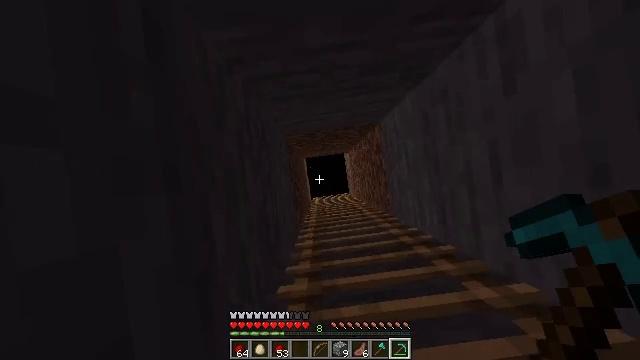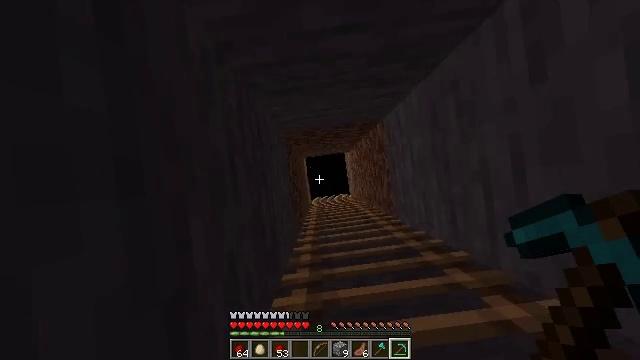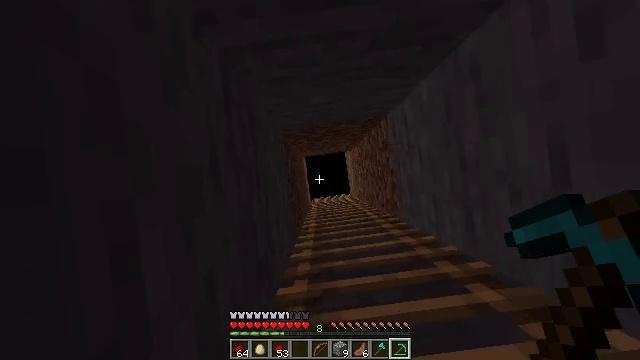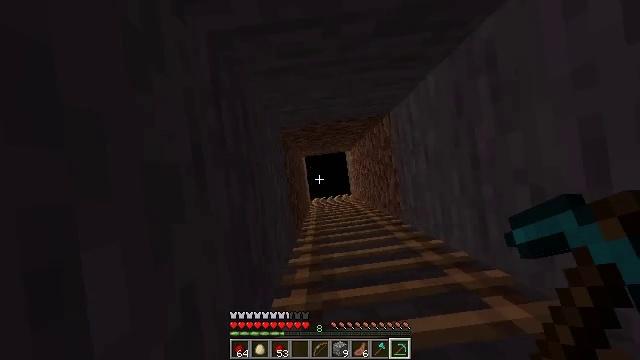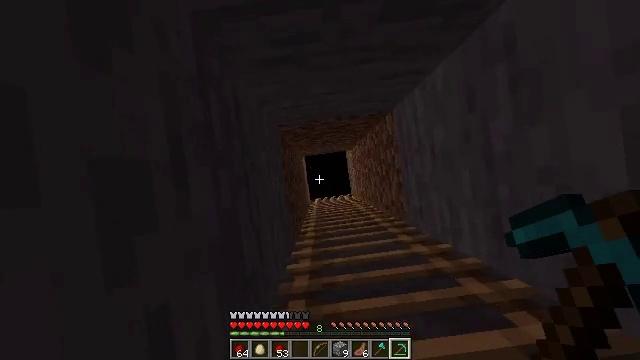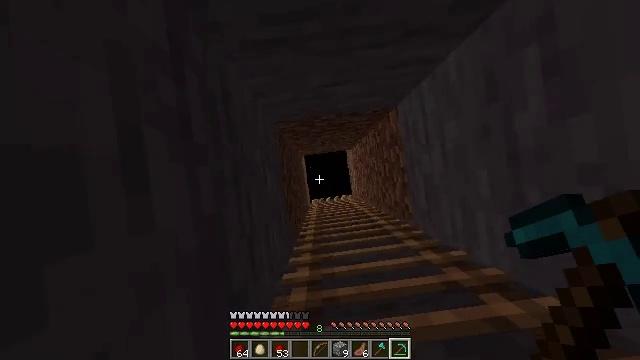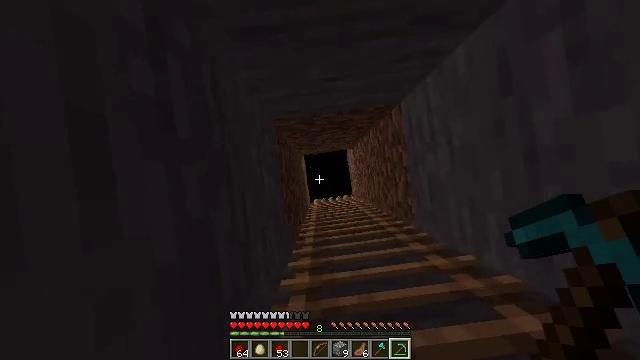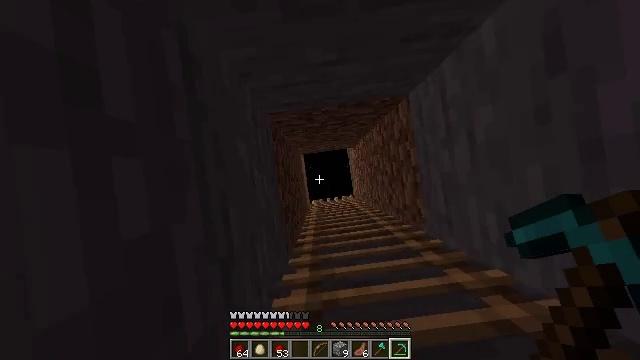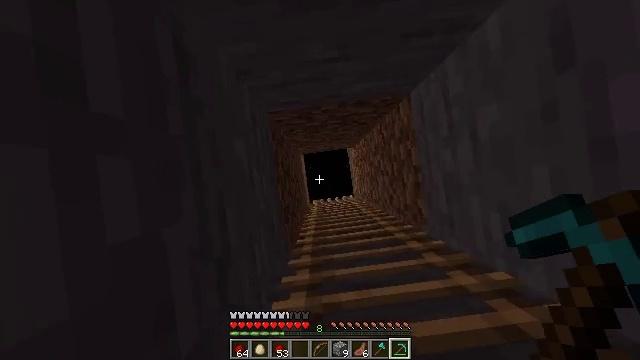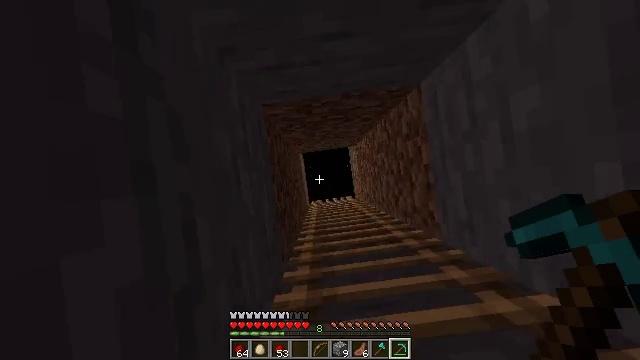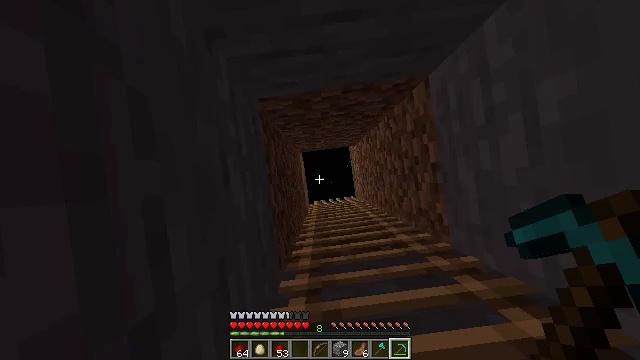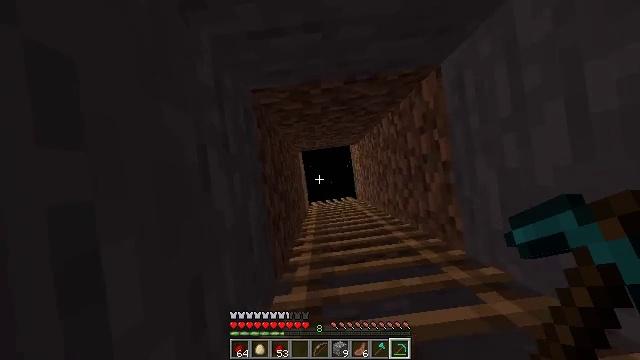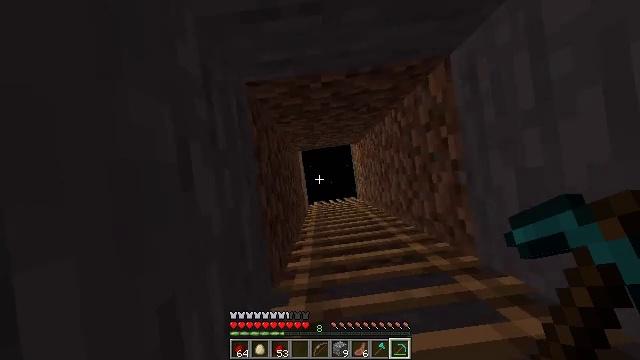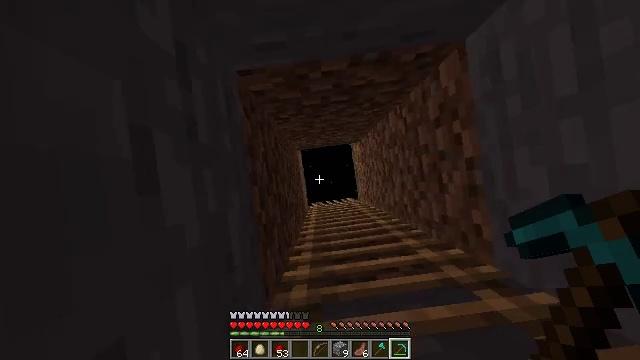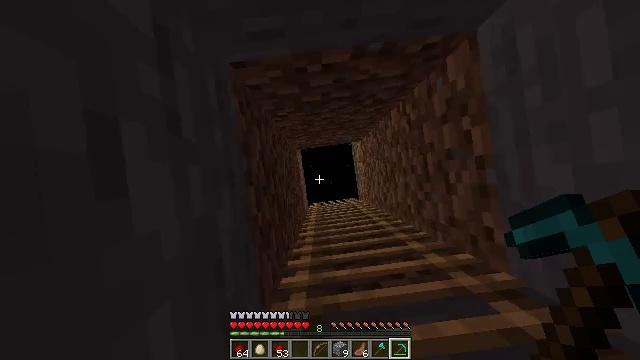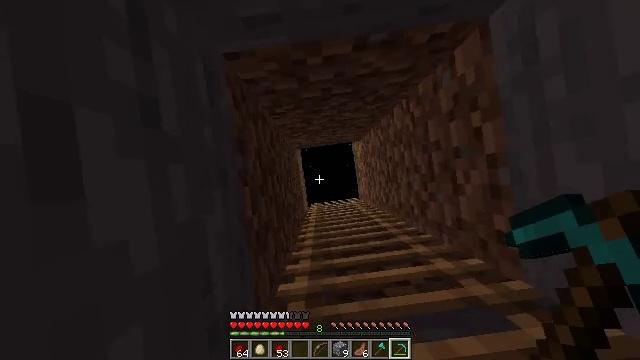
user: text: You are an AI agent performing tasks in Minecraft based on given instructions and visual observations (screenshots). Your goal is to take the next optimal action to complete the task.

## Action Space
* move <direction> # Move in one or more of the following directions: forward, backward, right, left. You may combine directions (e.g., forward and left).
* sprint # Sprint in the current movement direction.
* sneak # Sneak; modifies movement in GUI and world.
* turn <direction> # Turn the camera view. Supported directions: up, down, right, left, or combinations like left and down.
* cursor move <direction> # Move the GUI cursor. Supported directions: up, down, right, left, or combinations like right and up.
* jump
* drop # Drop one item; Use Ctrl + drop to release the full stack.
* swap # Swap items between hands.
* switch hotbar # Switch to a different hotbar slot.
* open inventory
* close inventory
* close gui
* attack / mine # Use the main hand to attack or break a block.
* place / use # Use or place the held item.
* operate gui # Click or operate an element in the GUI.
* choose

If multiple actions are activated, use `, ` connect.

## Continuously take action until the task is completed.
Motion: motion action
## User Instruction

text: Craft the dispenser using a crafting table.
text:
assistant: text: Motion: move forward, jump
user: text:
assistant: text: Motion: move forward, jump
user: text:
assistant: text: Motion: move forward, jump
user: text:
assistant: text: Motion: move forward, jump
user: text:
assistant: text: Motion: move forward, jump
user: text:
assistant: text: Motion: move forward, jump
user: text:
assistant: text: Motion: move forward, jump
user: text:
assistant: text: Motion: move forward, jump
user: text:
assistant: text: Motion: move forward, jump
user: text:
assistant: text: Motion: move forward, jump
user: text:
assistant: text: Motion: move forward, jump
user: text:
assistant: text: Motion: move forward, jump
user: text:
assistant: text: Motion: move forward, jump
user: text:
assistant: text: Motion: move forward, jump
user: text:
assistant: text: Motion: move forward, jump
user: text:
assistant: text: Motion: move forward, jump
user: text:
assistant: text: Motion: move forward, jump
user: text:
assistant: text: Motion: move forward, jump
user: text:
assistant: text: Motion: move forward, jump
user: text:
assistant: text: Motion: move forward, jump
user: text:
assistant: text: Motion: move forward, jump
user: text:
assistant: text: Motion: move forward, jump
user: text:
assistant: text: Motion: move forward, jump
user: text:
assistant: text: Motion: move forward, jump
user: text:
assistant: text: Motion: move forward, jump
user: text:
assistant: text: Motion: move forward, jump
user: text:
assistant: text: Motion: move forward, jump
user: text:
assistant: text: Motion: move forward and move right, jump
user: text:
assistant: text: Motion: move forward and move right, jump
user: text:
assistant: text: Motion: move forward, jump